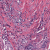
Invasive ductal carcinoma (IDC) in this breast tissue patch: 0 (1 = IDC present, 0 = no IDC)